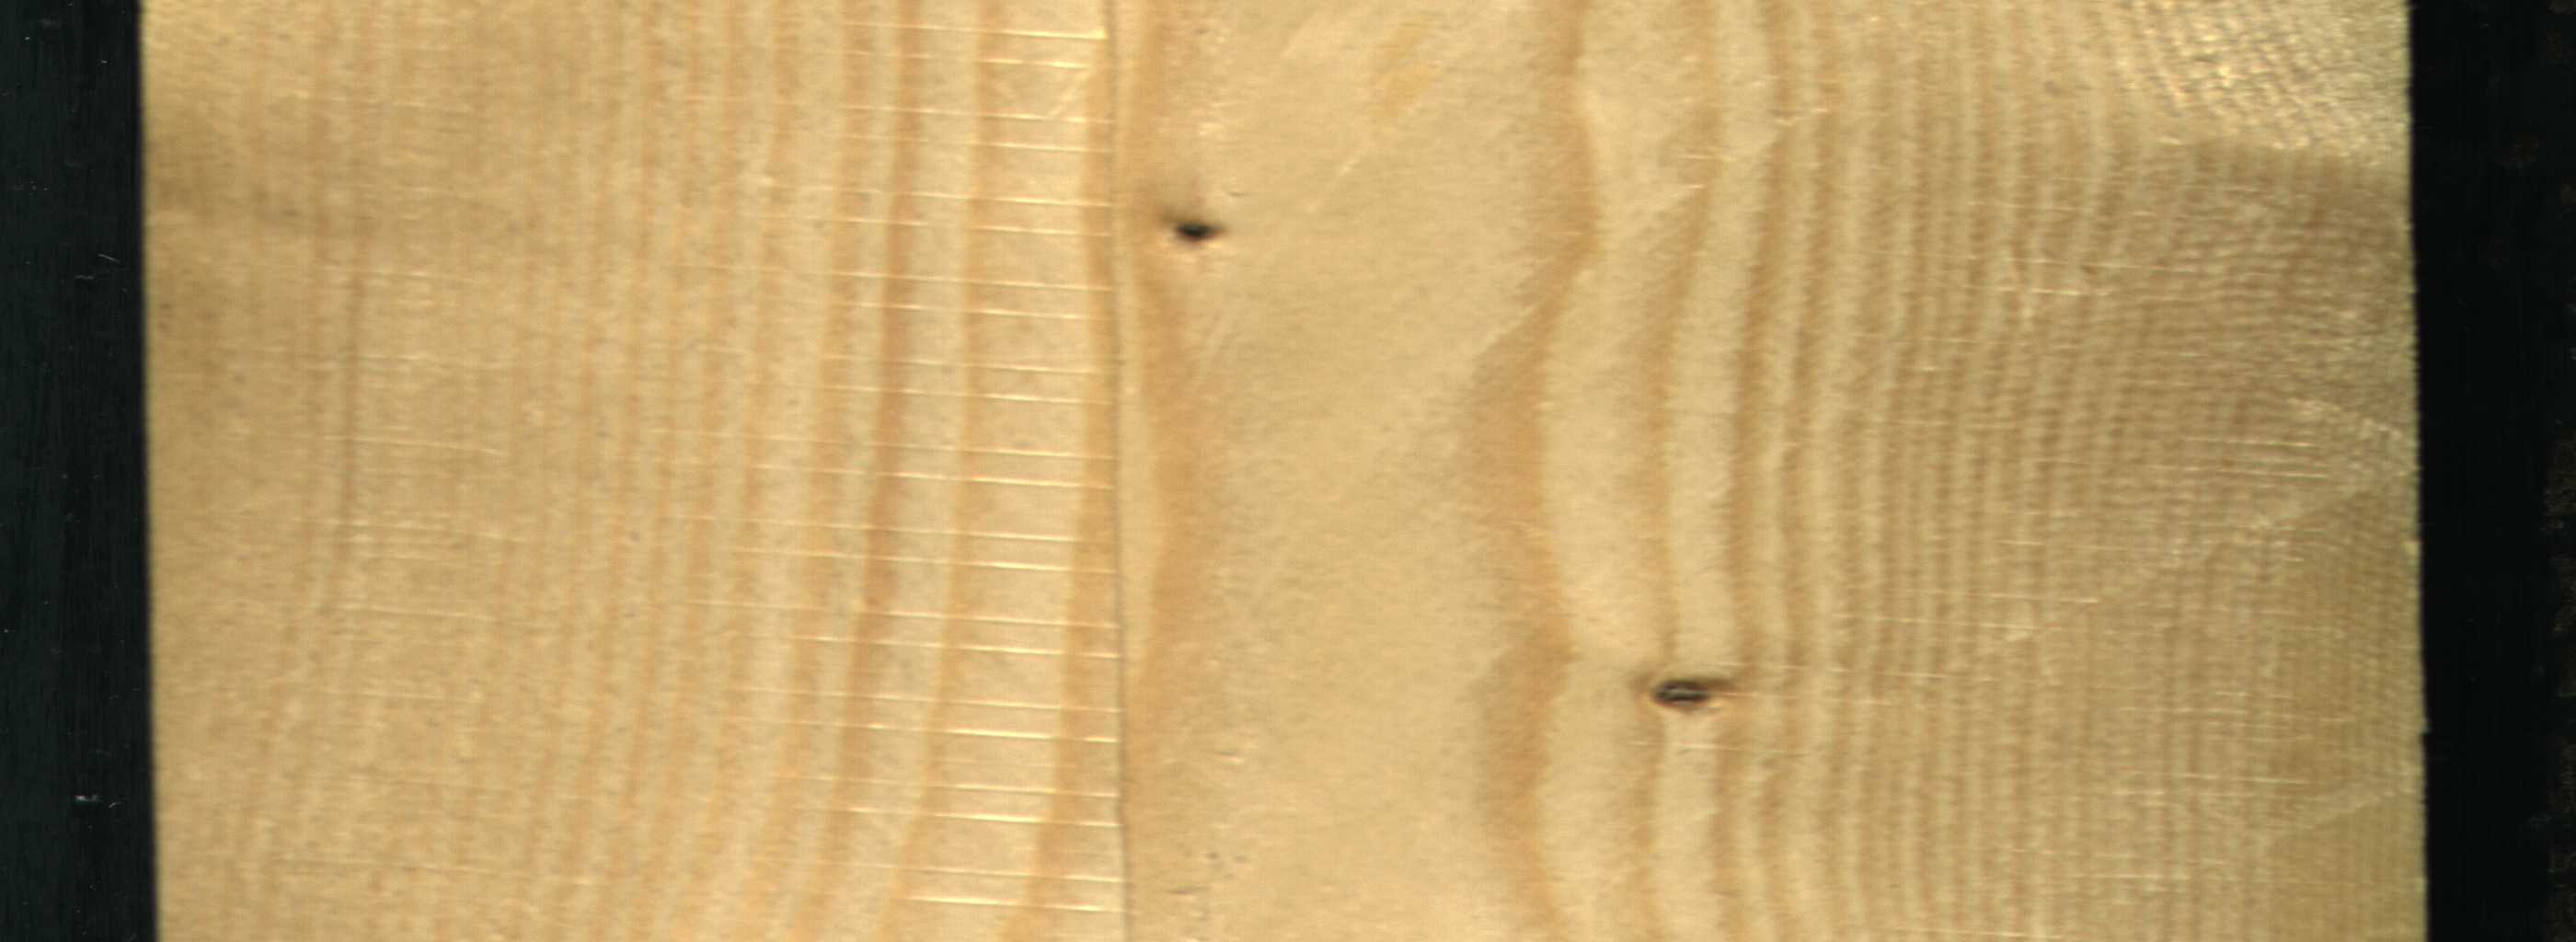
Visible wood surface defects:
Dead_Knot
Dead_Knot